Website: apple
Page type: payment
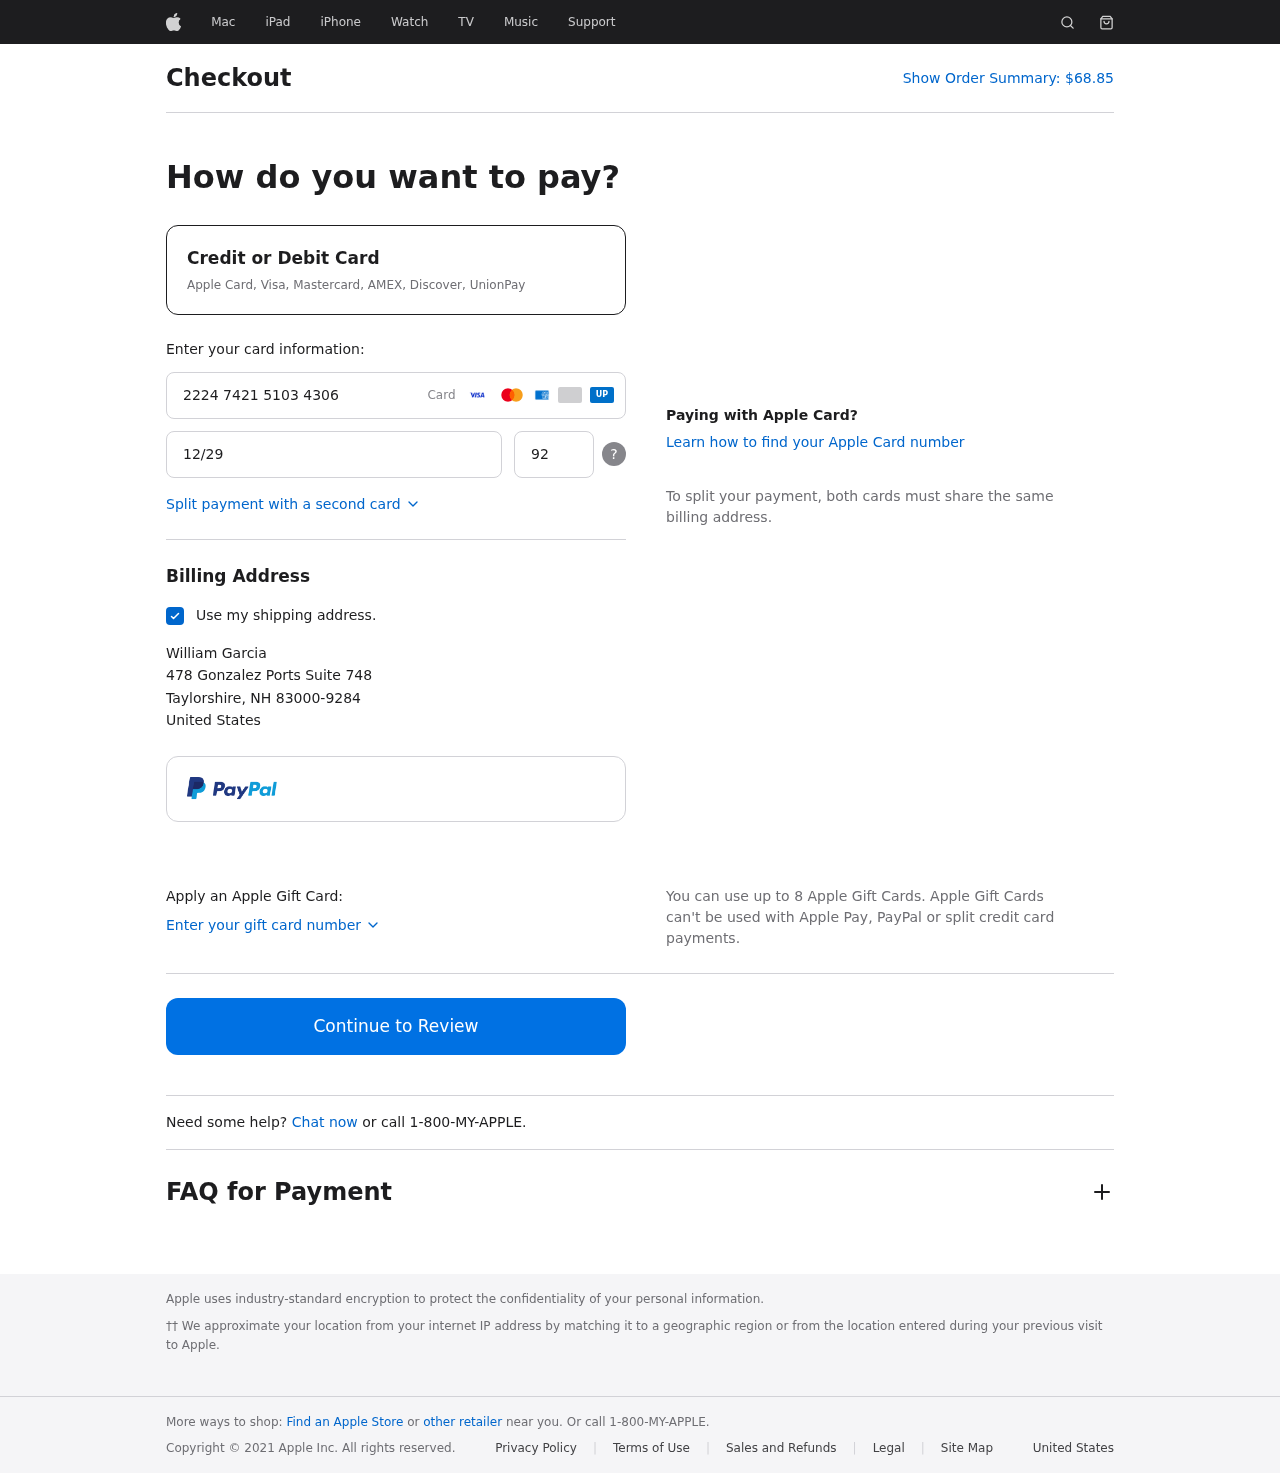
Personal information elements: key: PII_CARD_CVV
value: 927
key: PII_CARD_EXPIRY
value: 12/29
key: PII_CARD_NUMBER
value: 2224 7421 5103 4306
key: PII_CITY
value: Taylorshire
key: PII_COUNTRY
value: United States
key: PII_FULLNAME
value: William Garcia
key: PII_POSTCODE_FULL
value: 83000-9284
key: PII_STATE_ABBR
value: NH
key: PII_STREET
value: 478 Gonzalez Ports Suite 748
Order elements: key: ORDER_TOTAL
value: $68.85